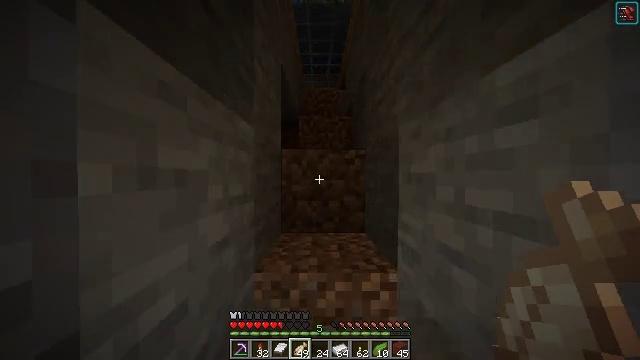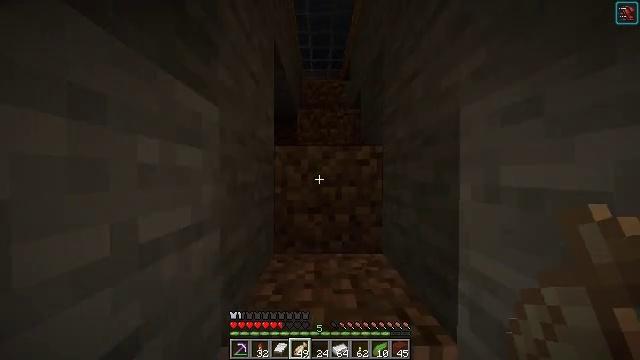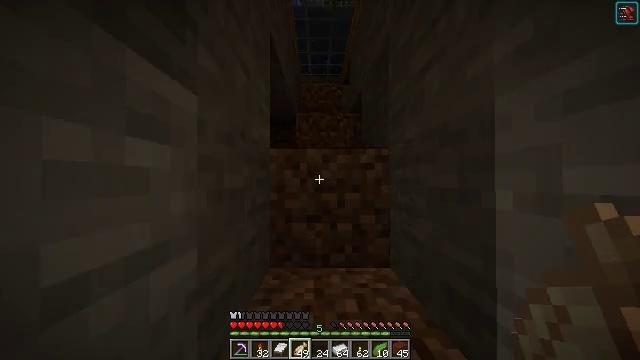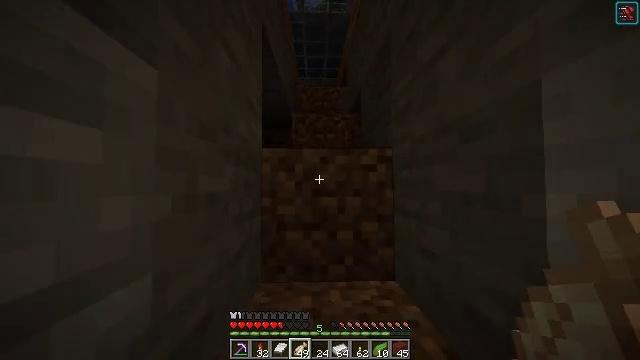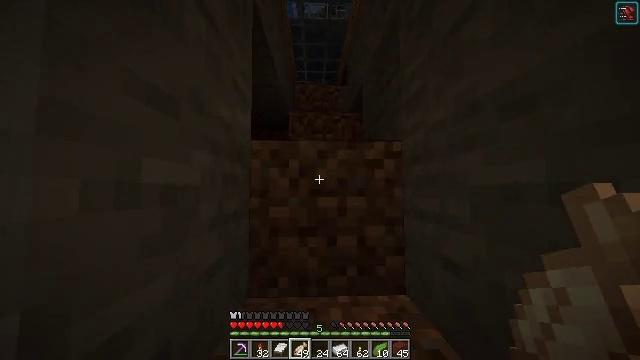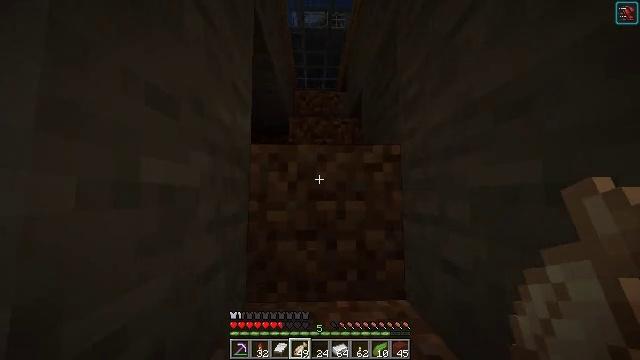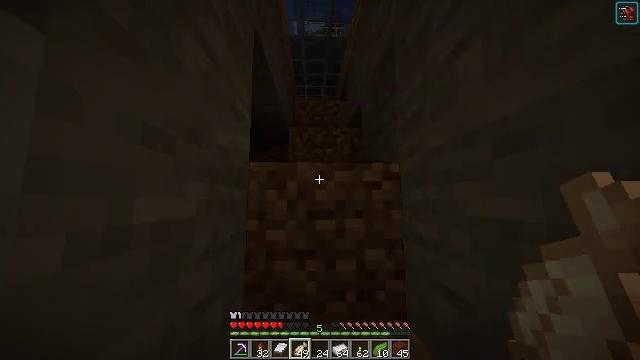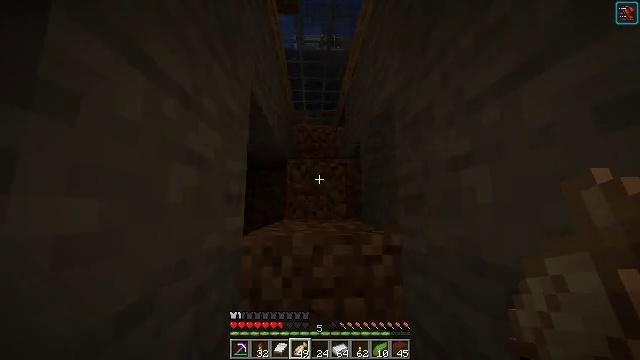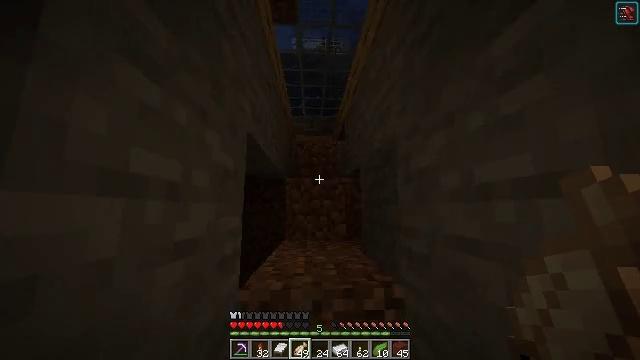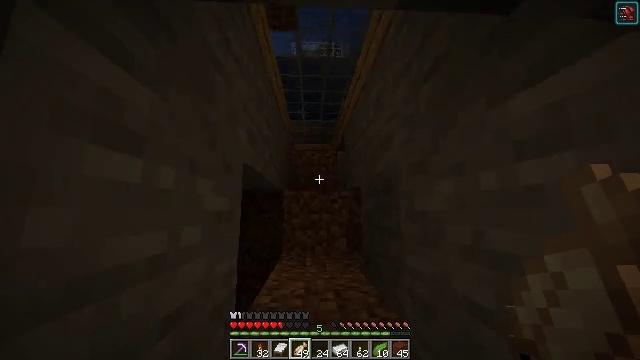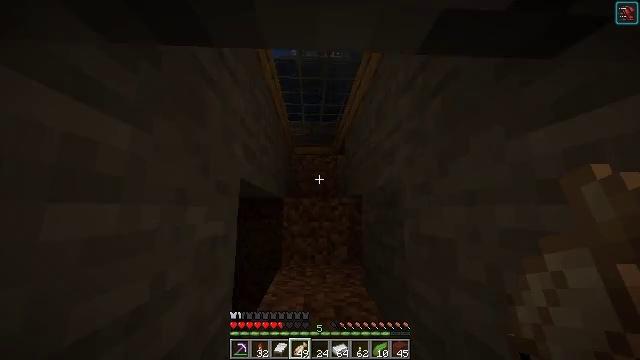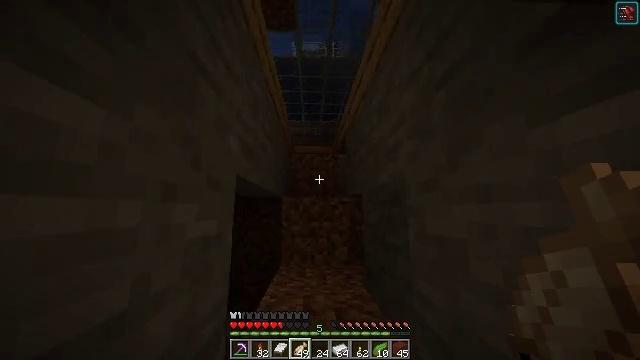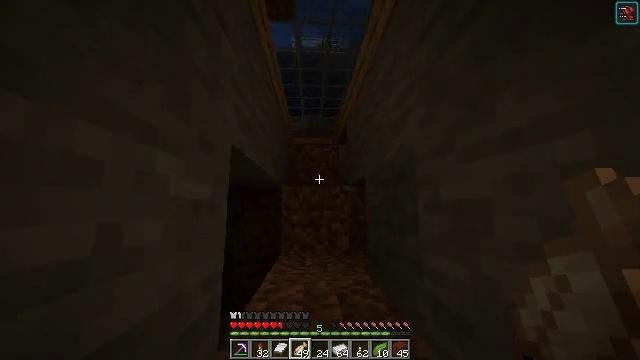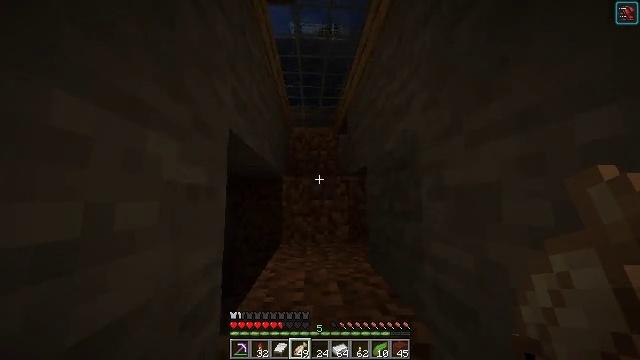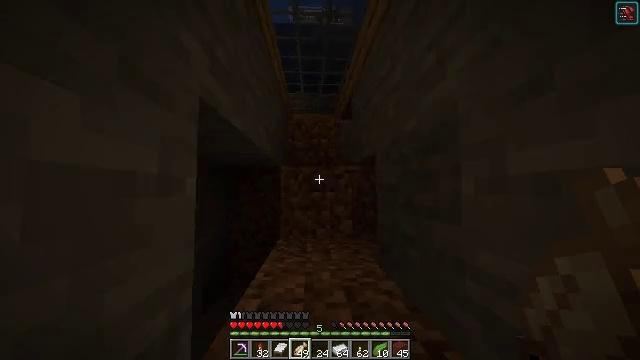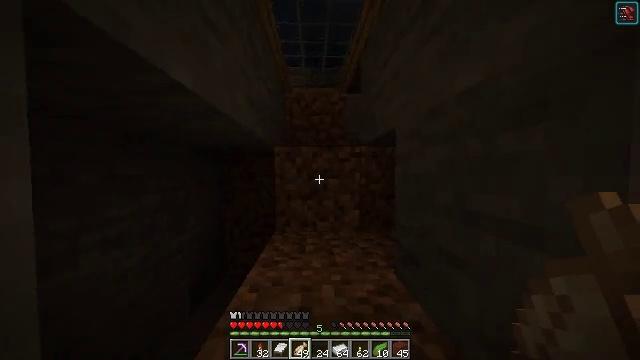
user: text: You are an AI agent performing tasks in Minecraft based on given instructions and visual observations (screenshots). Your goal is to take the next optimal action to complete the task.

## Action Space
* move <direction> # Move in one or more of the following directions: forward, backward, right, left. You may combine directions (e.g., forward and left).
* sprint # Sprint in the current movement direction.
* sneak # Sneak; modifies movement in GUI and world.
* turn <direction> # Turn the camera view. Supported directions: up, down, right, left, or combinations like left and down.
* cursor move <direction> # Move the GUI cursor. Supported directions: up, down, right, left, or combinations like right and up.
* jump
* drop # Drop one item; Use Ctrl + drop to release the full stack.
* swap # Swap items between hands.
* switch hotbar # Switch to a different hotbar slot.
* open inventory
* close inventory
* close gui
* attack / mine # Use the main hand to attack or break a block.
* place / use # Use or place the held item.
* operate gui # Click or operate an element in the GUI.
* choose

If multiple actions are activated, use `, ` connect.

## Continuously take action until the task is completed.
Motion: motion action
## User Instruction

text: Craft iron nugget.
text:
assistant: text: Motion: move forward
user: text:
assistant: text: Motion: move forward, turn up
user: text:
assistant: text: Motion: move forward, turn right and up
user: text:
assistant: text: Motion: move forward, turn up
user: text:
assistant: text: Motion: move forward, turn up
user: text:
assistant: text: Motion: move forward, turn up, jump
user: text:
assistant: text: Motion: move forward, turn up, jump
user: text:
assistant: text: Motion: move forward, jump
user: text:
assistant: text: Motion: move forward
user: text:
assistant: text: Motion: move forward
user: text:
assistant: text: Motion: move forward
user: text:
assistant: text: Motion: move forward
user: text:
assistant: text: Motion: move forward, turn down
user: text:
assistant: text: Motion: move forward, turn down
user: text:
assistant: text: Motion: move forward, turn down
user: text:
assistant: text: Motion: move forward, turn left and down
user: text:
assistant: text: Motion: move forward, turn left and down, jump
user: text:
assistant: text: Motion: move forward, turn left and down, jump
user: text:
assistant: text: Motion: move forward, turn down, jump
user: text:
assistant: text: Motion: move forward, turn down, jump
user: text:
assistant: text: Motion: move forward, turn down
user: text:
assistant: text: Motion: move forward, turn down
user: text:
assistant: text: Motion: move forward, turn down
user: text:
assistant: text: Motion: move forward
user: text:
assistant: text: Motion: move forward, turn right and up
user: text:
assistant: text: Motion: move forward, turn right and up
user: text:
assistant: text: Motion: move forward, turn right and up
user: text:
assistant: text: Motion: move forward, turn up
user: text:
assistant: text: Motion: move forward, turn up
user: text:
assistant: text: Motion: move forward, turn up